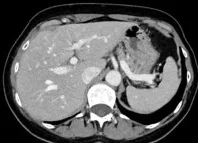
October 2021. And a disappearance of the lesion.
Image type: radiology (ct)